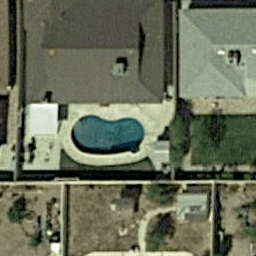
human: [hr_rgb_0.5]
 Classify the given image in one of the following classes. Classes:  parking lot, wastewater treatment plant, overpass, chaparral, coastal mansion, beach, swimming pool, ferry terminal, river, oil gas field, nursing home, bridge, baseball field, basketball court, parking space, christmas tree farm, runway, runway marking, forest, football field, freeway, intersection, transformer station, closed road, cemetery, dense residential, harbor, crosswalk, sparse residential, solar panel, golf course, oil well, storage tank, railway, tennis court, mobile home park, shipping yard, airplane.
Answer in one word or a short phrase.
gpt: swimming pool